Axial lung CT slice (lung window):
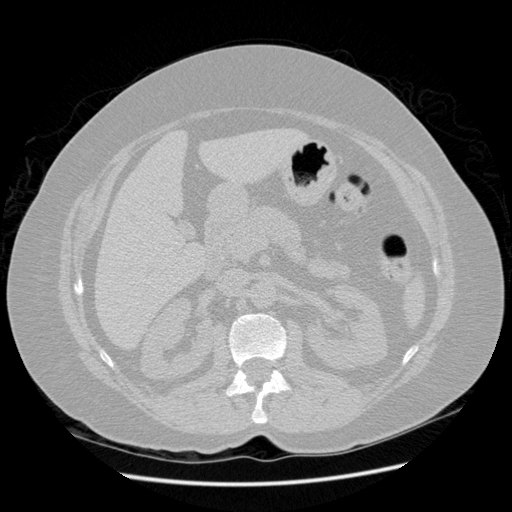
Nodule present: no